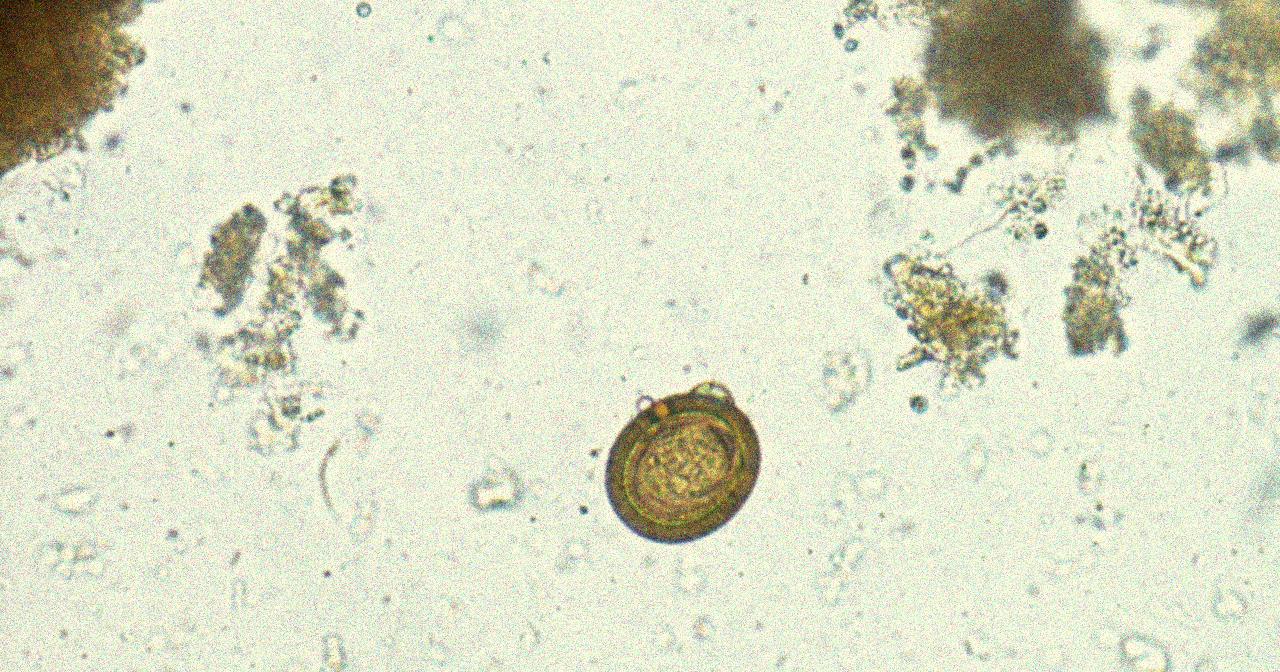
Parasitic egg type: Taenia spp. egg